Current action and preconditions to check: trajectory_clear

Your task: For each precondition in the list above, predict whether it will hold at this action.

Consider the current scene as observed from the mobile robot's camera, and analyze the predicted future states of all dynamic agents (e.g., people, animals, vehicles, or any moving entities) within the NEXT SECOND.

IMPORTANT: Only answer "very likely" if you are absolutely certain—based on strong, clear evidence—that a dynamic agent will violate the precondition in the predicted future state. Do NOT answer "very likely" for unlikely, ambiguous, or low-probability risks.

Ask yourself for each precondition: Is there a high probability, with clear and convincing evidence, that the predicted future states of any dynamic agent will interfere with the predicted future state of the currently executing action within the NEXT SECOND, causing that precondition to fail?

Assess the risk level based on these predictions. Use "likely" or "very likely" if motions create a clear risk of interference.

Use "neutral" or "improbable" if agents are nearby but their predicted paths are clearly diverging or non-conflicting.

Failure Risk Categories: "very improbable", "improbable", "neutral", "likely", "very likely"

Answer Format: Output ONLY the probability_of_failure value from these categories: "very improbable", "improbable", "neutral", "likely", "very likely"

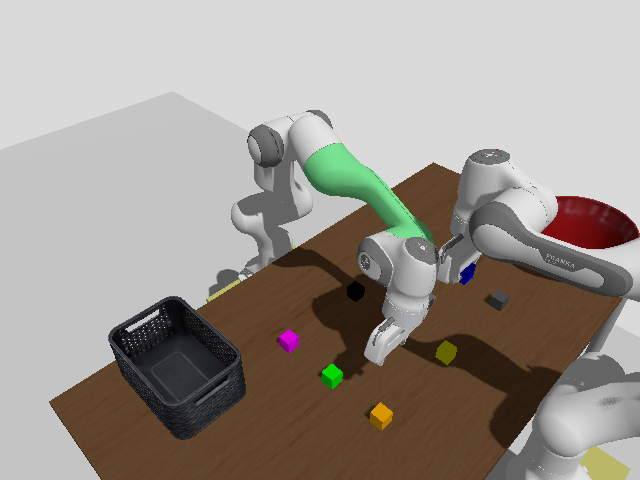

Answer: neutral